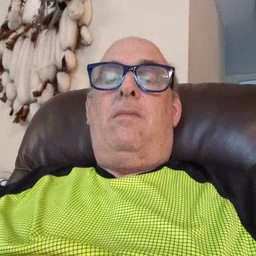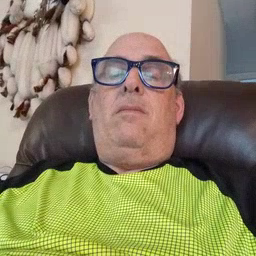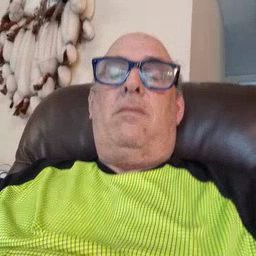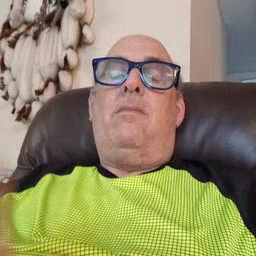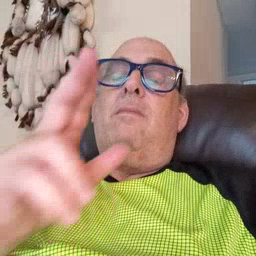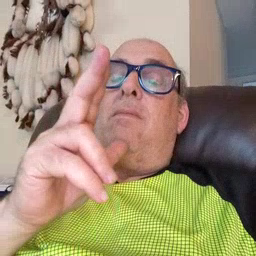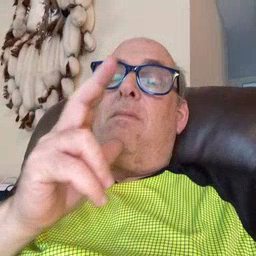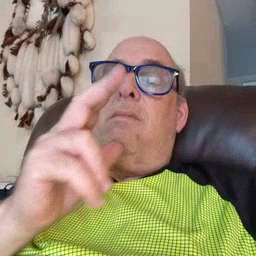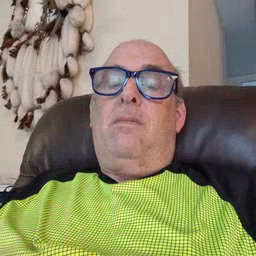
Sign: hen